Field crop: maize
Growth stage: 2
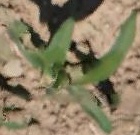
Species: maize